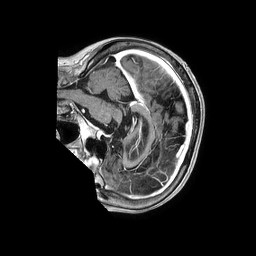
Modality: T1w
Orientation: sagittal
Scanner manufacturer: philips
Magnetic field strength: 1.5 T
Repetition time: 0.007741 s
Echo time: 0.003596 s